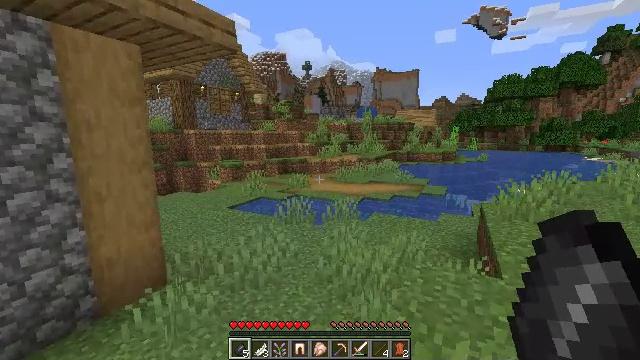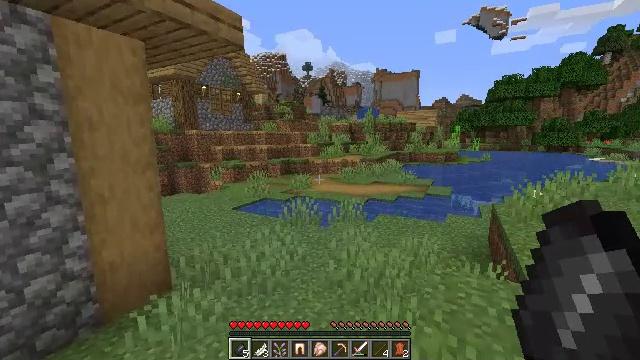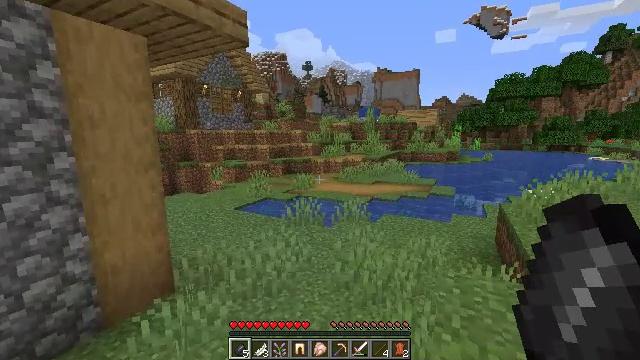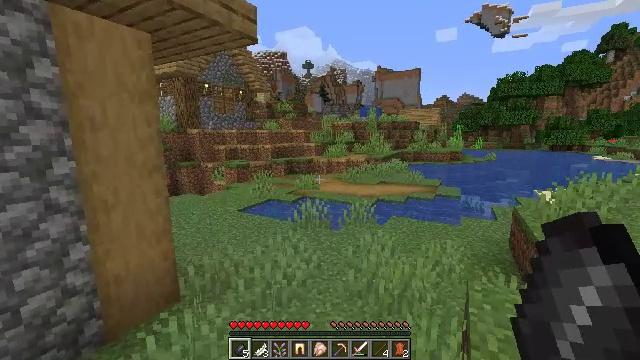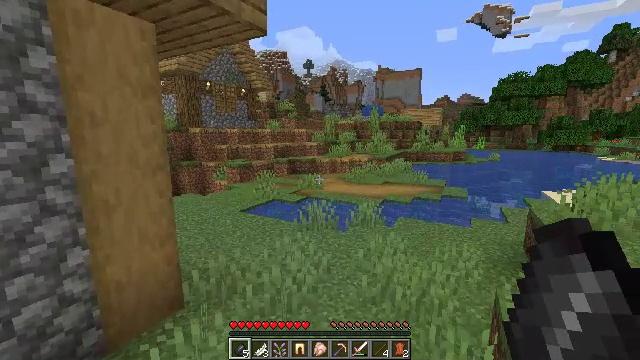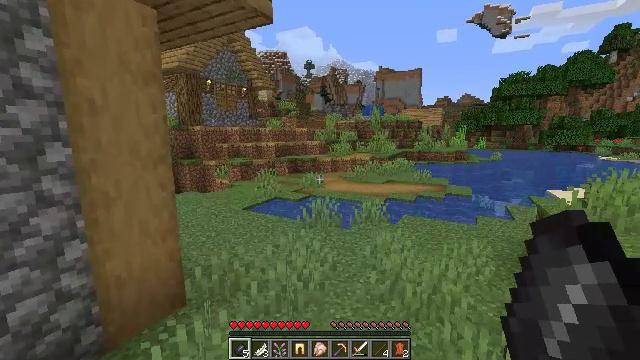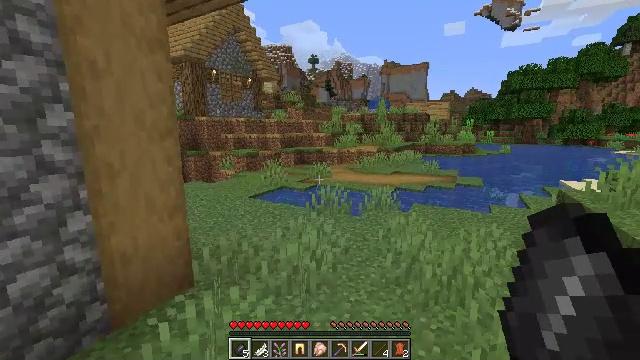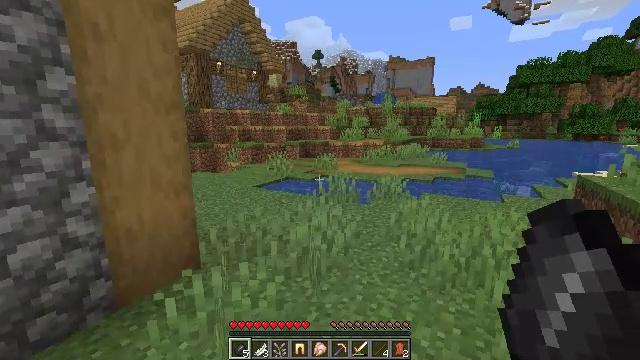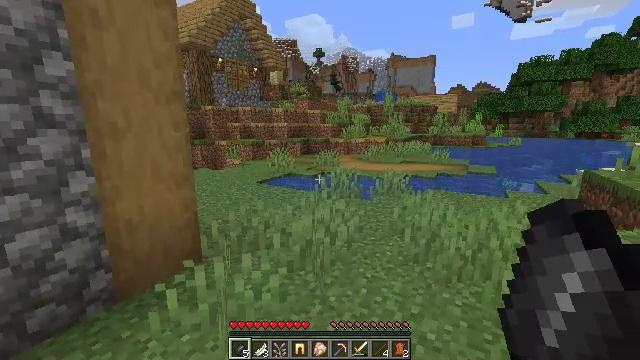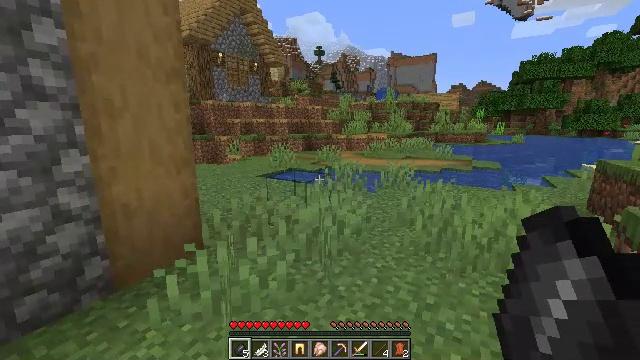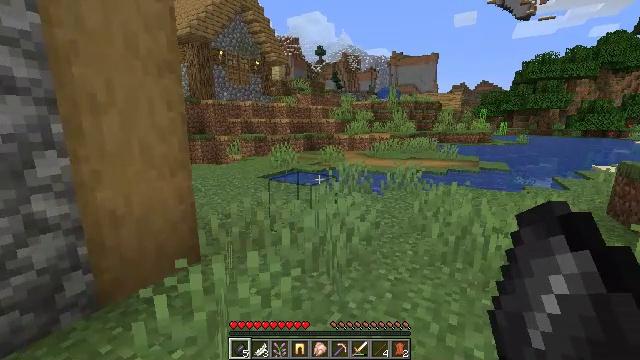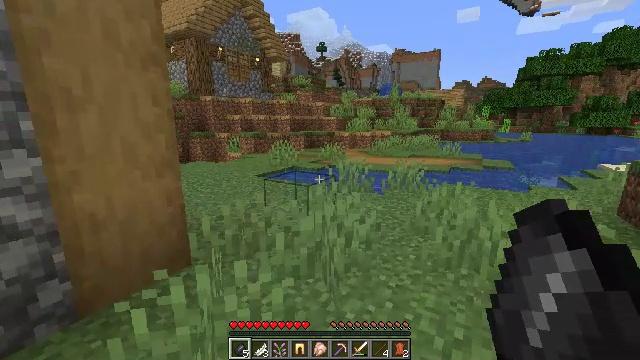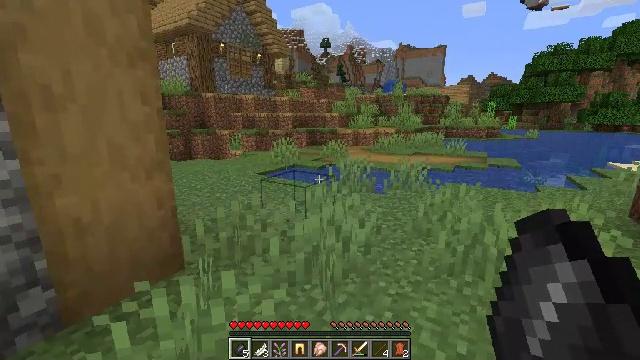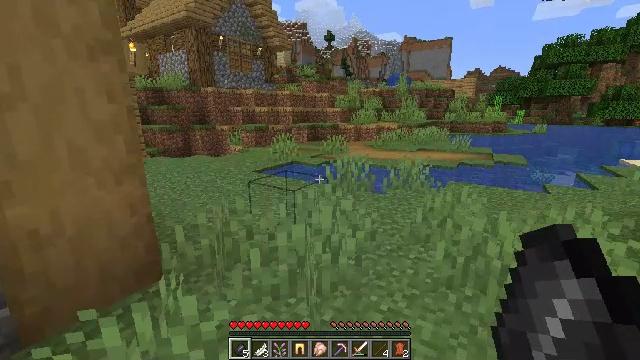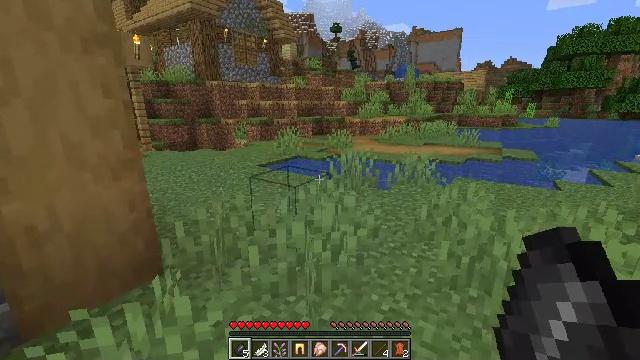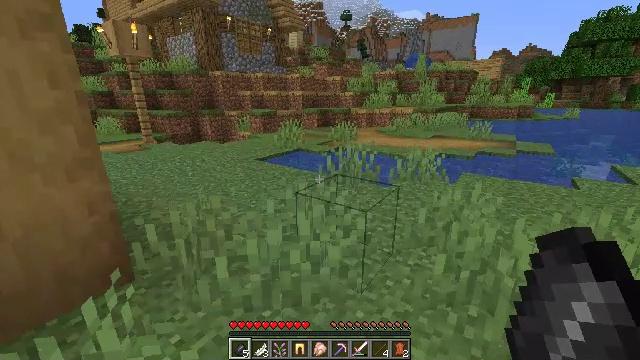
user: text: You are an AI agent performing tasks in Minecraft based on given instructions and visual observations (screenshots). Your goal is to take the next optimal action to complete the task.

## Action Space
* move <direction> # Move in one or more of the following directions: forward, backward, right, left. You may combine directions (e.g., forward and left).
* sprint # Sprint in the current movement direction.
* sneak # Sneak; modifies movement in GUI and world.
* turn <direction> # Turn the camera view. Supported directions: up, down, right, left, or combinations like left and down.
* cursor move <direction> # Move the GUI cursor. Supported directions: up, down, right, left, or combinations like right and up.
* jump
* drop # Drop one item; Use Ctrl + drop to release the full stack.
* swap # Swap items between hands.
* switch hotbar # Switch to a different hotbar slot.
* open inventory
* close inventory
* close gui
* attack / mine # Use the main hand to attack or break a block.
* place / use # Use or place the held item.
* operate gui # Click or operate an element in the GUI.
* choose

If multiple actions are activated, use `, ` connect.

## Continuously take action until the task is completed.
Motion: motion action
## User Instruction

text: Remove a lilac from the inventory.
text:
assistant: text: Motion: move forward and move left
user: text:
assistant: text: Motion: move forward and move left
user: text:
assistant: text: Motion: move forward and move left
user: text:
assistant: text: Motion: move forward and move left
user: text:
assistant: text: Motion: move forward and move left
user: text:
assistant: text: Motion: move forward and move left, turn down
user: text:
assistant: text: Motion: move forward and move left
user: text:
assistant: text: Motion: move forward and move left
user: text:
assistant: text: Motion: move forward and move left
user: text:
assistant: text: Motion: move forward and move right
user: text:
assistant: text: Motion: move forward and move right
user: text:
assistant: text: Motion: move forward and move right
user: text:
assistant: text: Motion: move forward and move right, turn down
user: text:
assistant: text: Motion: move forward and move right, turn left and down
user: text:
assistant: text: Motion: move forward and move right, turn left and down
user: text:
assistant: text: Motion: move forward and move right, turn left and down
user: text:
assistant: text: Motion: move forward and move right, turn left and down
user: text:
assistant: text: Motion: move forward and move right, turn left and down
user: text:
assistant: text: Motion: move forward and move right, turn left and down
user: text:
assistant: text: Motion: move forward and move right, turn left and down
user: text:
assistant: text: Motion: move forward and move right, turn down
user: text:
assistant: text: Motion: move forward and move right
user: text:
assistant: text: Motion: move forward and move right
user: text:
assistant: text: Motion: move forward and move right
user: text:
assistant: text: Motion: move forward and move right
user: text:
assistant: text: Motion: move forward and move right
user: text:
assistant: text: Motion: move forward and move right
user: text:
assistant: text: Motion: move forward and move right, turn right and up
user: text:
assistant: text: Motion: move forward and move right, turn right and up
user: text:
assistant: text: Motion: move forward and move right, turn up